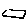
Label: hexagon